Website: slack
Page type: stored-credit-cards
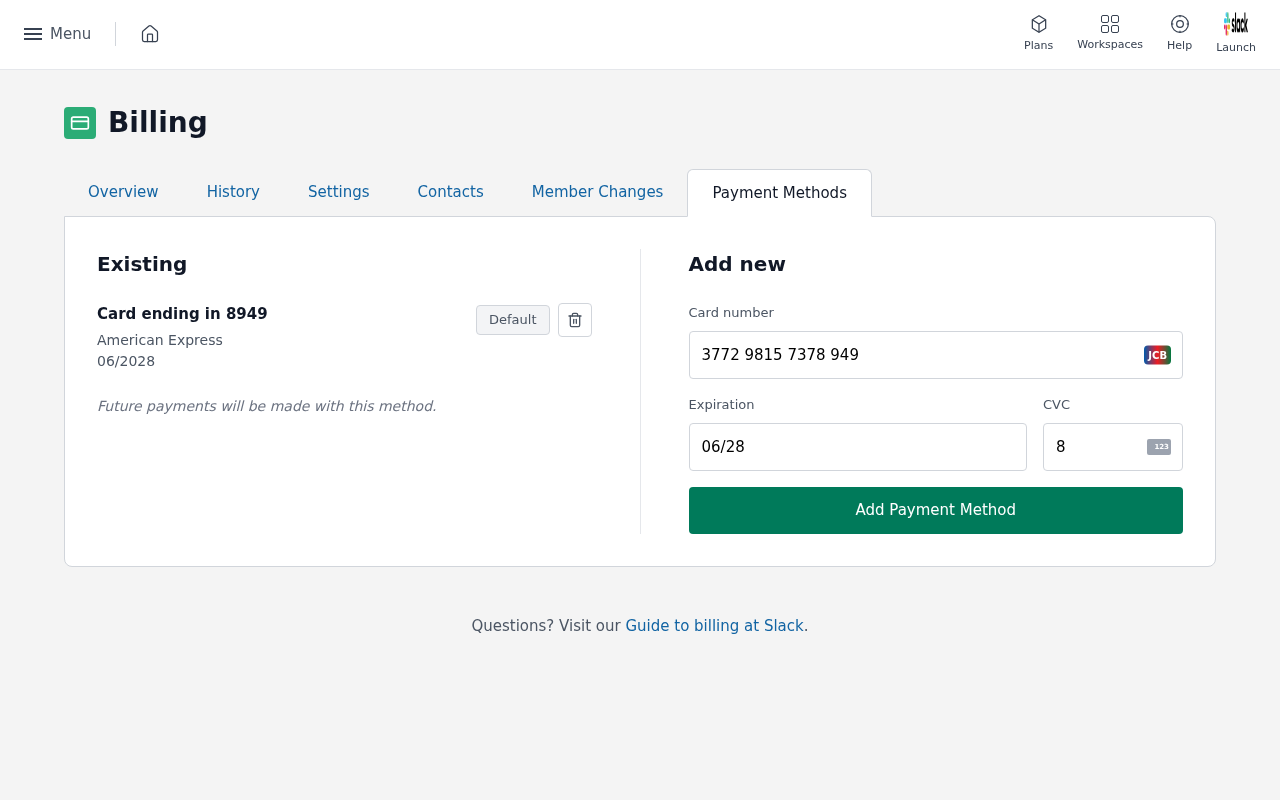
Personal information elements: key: PII_CARD_CVV
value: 8790
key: PII_CARD_EXPIRY
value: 06/2028
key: PII_CARD_EXPIRY
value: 06/28
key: PII_CARD_LAST4
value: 8949
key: PII_CARD_NUMBER
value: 3772 9815 7378 949
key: PII_CARD_TYPE
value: American Express